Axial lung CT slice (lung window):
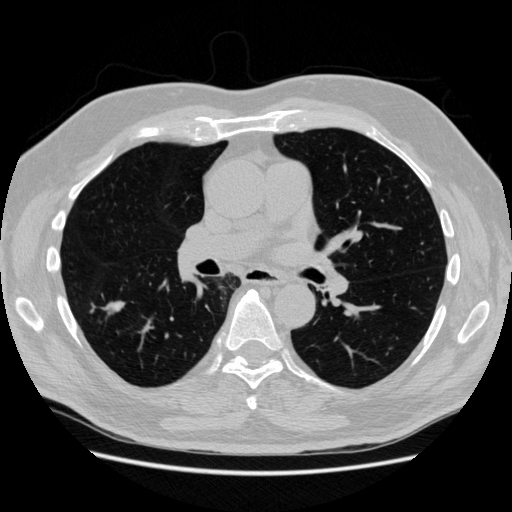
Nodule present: yes
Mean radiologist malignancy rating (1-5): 3.75